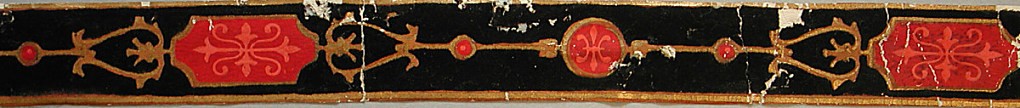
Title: Border
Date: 1850–80
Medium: Block-printed and flocked on machine-made paper
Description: Machine made, joined sheets of paper with touches of metallic gold ink. The design consists of a string of round and rectangular medallions containing modified fleur-de-lis. Linear curl decorations embellishes the string of medallions; printed in black flock with salmon, red, ochre, and gold.

H#45